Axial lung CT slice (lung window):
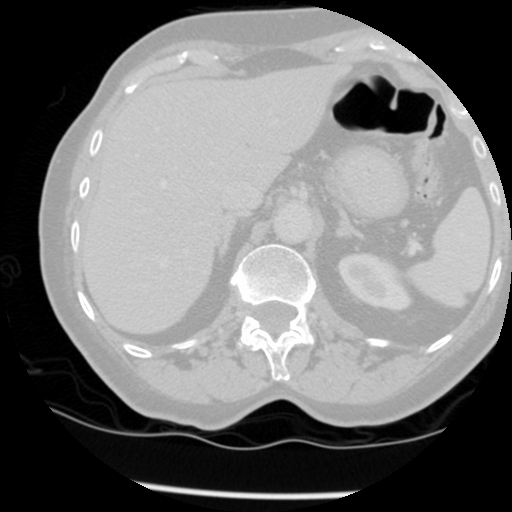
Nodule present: no